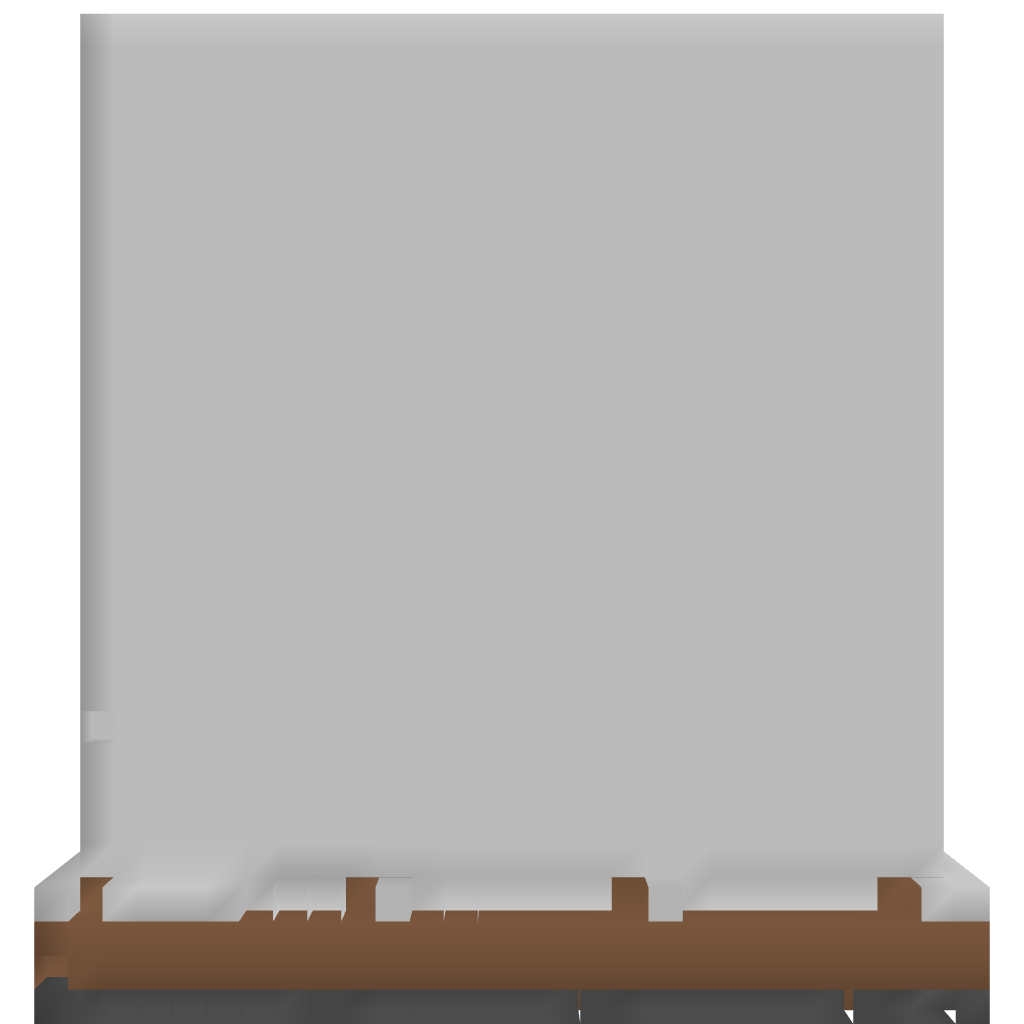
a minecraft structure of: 3 story high elevator